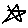
Label: star